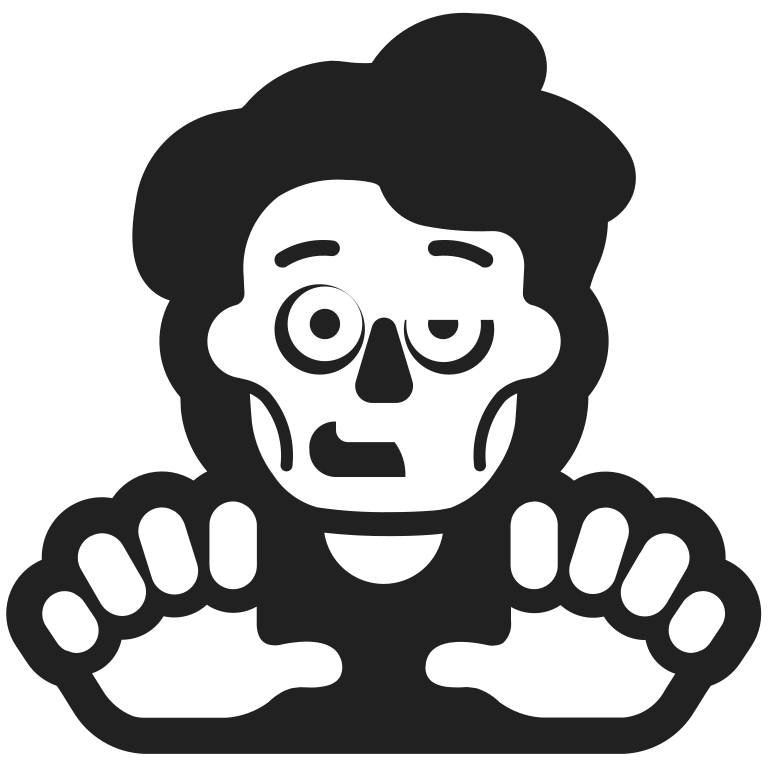
person zombie high contrast